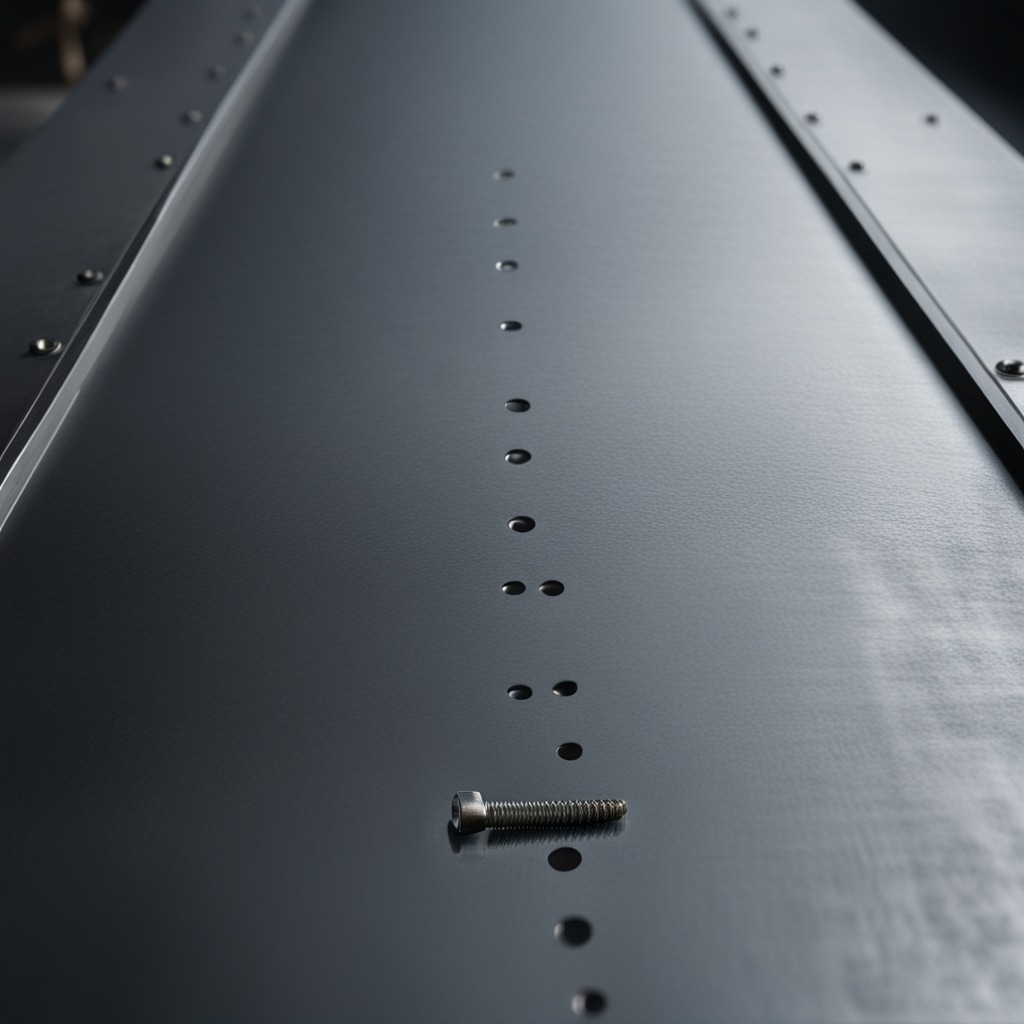
A metal screw is lying on a cold steel table in a mining workshop.